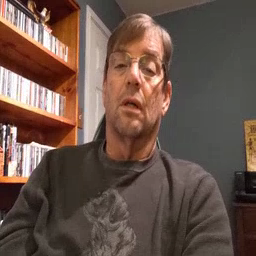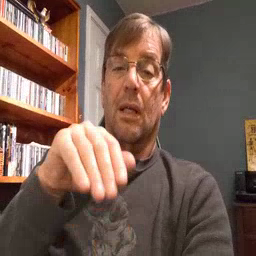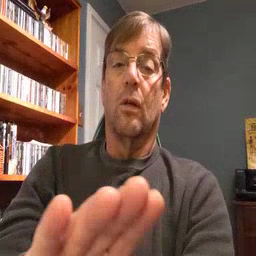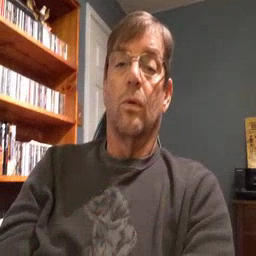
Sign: into